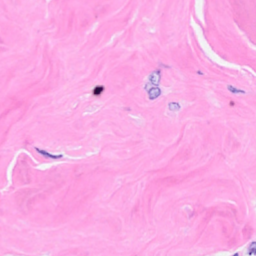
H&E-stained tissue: Breast